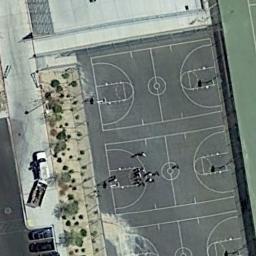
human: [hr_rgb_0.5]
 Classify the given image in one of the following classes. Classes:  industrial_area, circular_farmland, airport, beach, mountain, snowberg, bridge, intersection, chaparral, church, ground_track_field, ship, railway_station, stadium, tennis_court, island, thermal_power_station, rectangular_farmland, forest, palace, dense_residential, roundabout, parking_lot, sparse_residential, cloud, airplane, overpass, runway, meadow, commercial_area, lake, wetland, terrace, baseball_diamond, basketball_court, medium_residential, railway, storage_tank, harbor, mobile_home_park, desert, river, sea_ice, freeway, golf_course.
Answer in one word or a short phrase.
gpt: basketball_court